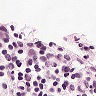
Metastatic tissue present: no